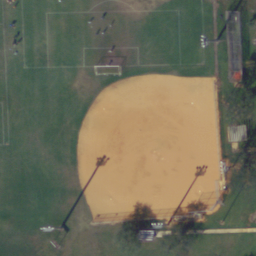
Label: baseball diamond